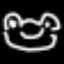
Label: frog